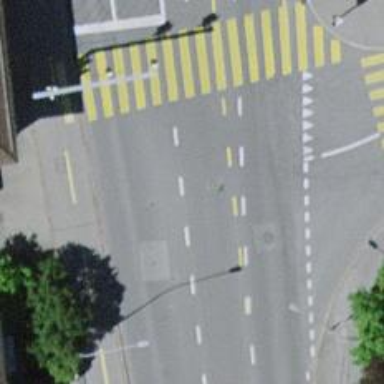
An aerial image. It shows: Road with traffic signals.